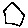
Label: hexagon